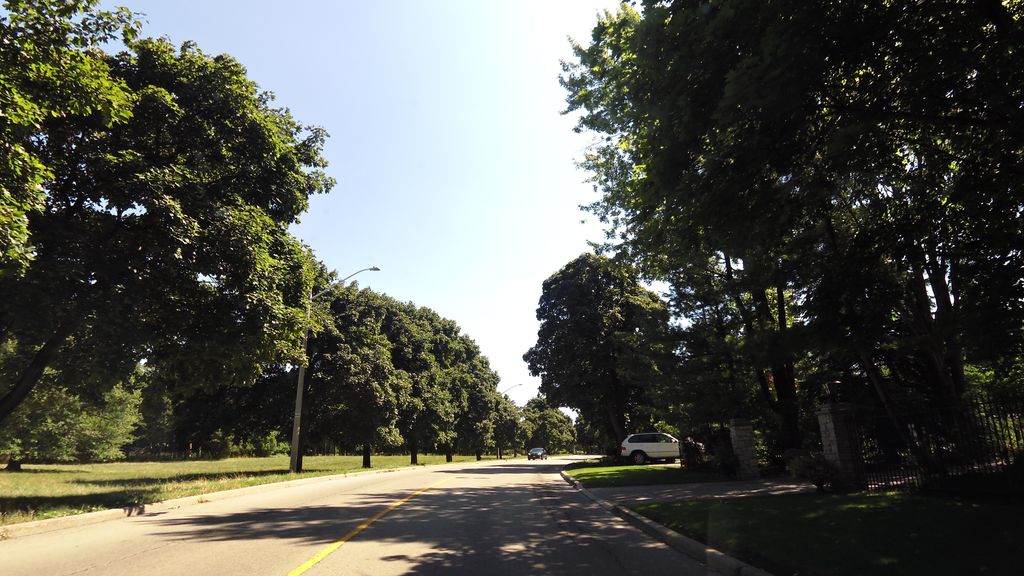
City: hamilton